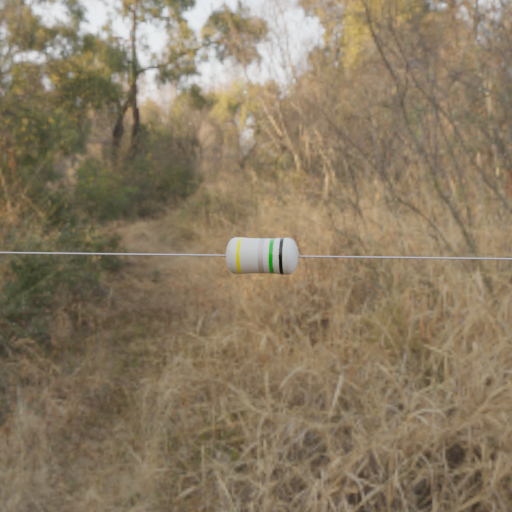
Resistor colour bands (in order): yellow, silver, green, black